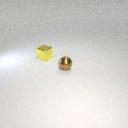
small yellow metal cube to the left of small brown metal sphere